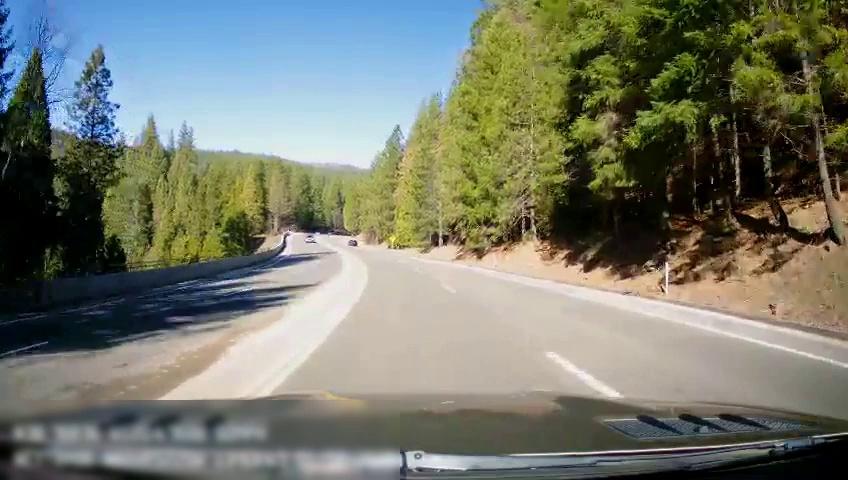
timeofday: Day
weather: Sunny
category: Drivable Space
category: Vehicles | SUV
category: Vehicles | Car
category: Lanes | Current Lane
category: Lanes | Alternate Lane
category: Lanes | Current Lane
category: Lanes | Alternate Lane
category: Lanes | Opposite Lane
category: Lanes | Opposite Lane